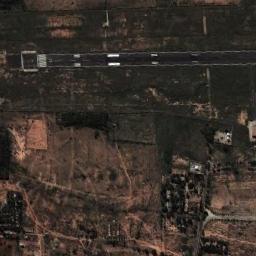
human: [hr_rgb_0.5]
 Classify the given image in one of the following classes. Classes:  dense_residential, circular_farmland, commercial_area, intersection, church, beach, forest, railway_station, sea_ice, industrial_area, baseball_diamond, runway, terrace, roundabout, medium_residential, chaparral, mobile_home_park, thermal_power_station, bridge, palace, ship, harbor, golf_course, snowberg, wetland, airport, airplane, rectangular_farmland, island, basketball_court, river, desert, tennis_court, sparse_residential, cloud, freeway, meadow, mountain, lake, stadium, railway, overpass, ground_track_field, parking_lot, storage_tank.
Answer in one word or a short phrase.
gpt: runway